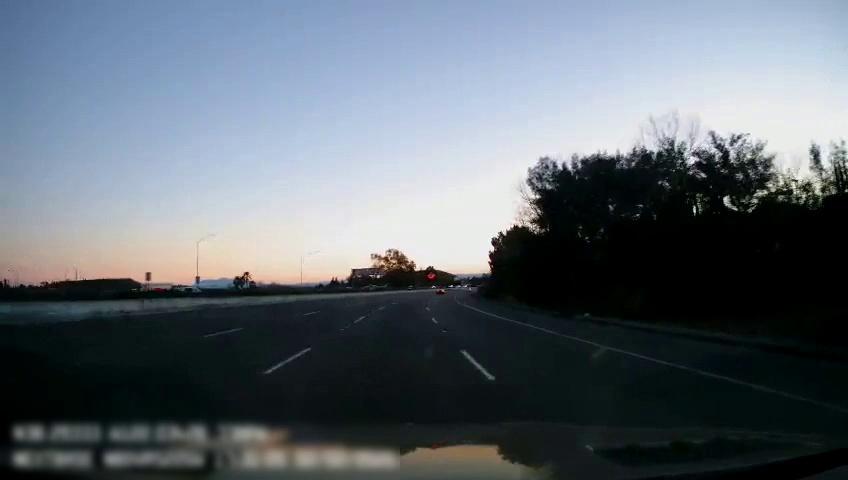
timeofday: Day
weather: Sunny
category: Drivable Space
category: Lanes | Current Lane
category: Lanes | Current Lane
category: Lanes | Alternate Lane
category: Lanes | Alternate Lane